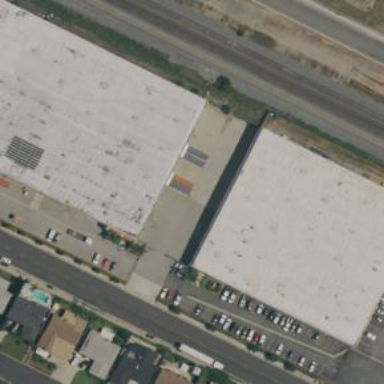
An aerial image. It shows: Warehouse.